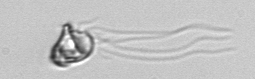
Label: flagellate_morphotype1